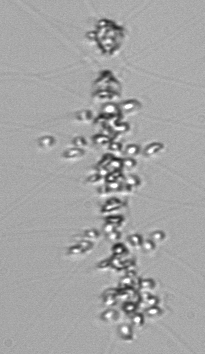
Label: Chaetoceros_didymus_TAG_external_flagellate